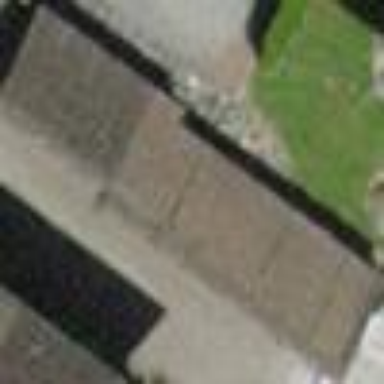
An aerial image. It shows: View of roof of building.